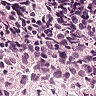
Metastatic tissue present: no